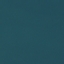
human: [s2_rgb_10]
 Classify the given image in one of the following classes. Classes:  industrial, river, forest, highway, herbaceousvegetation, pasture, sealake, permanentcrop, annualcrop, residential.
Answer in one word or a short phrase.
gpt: SeaLake